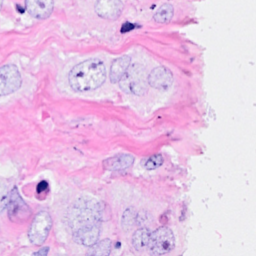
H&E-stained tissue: Breast